Field crop: maize
Growth stage: 2
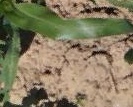
Species: maize